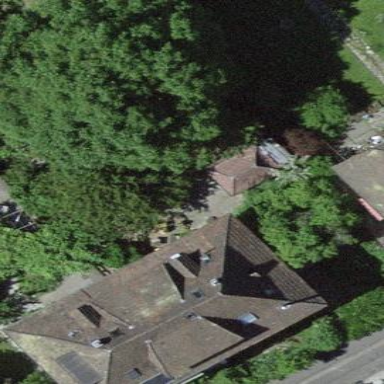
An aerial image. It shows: Apartment building with hipped roof.